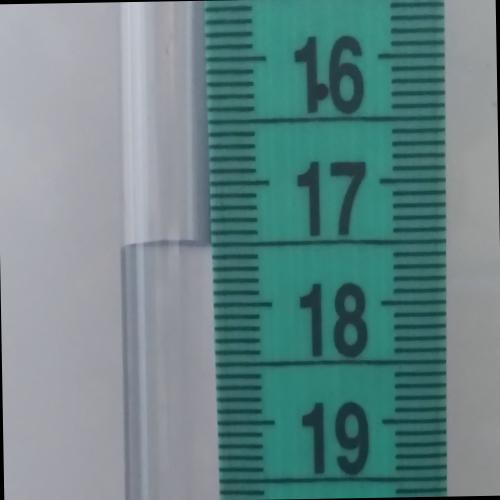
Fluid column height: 17.5 cm